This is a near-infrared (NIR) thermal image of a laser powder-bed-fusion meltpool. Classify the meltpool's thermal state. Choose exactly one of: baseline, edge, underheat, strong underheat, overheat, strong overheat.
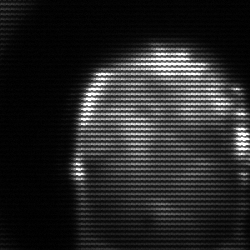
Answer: baseline